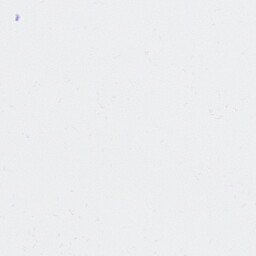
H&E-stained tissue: Ovarian